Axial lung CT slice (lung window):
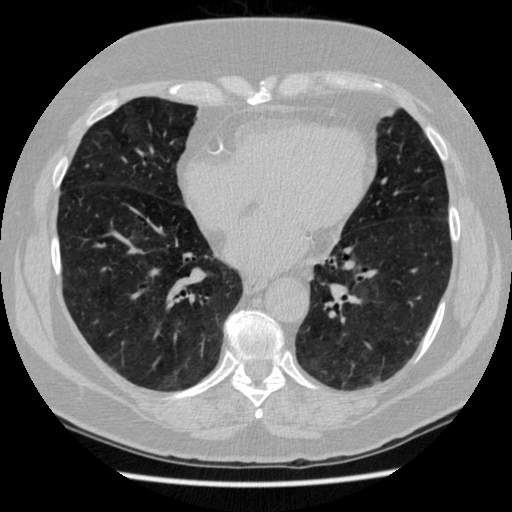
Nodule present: no